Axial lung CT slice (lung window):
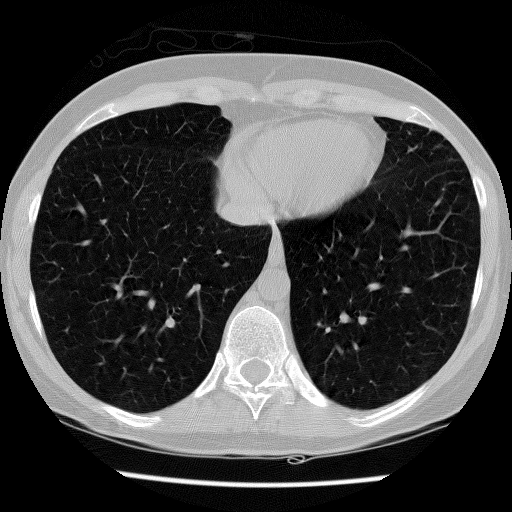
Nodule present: no